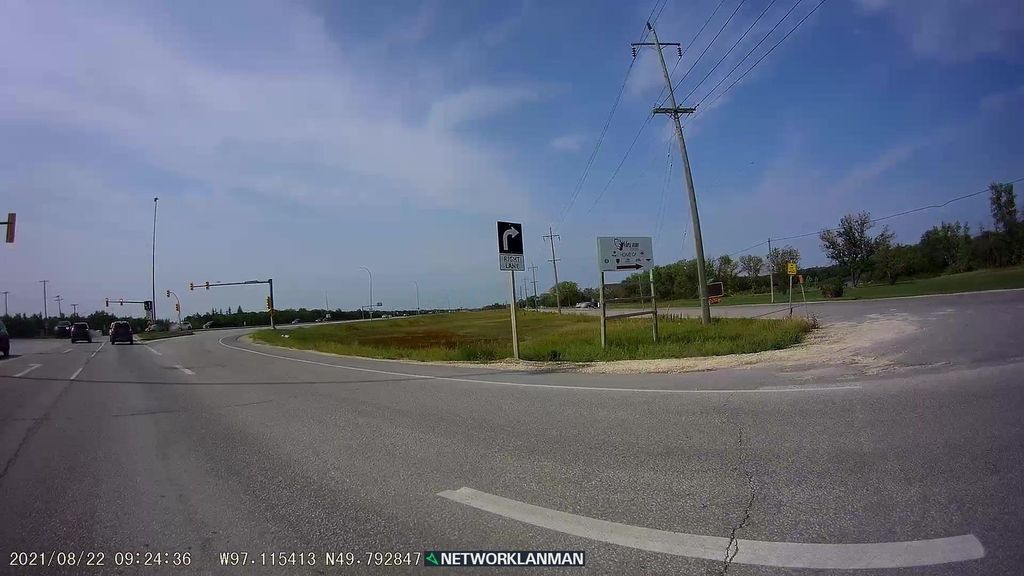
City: winnipeg